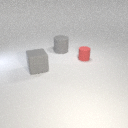
large gray rubber cylinder to the right of large gray rubber cube